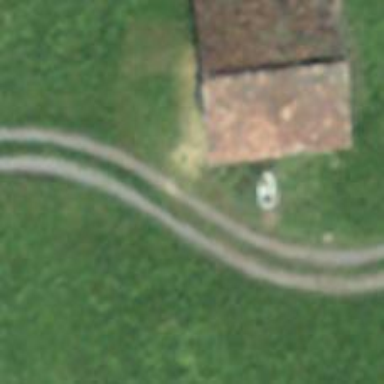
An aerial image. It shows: Rural barn.